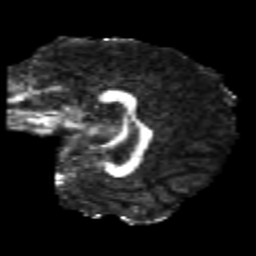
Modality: FA
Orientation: sagittal
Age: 21
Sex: female
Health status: healthy
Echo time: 0.074 s